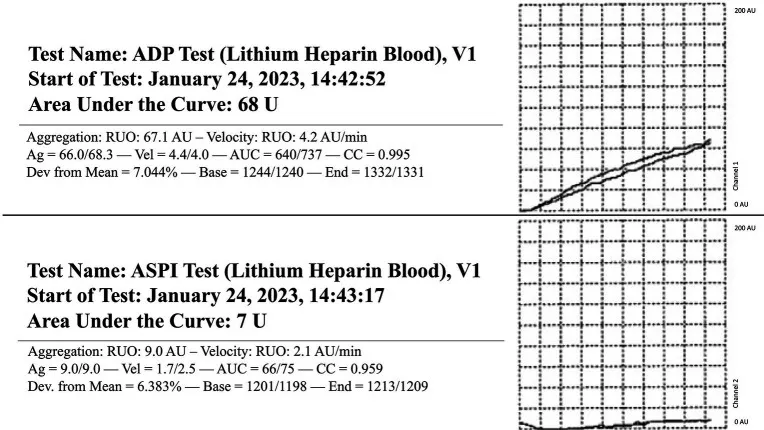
Whole blood impedance platelet aggregometry in a dog with persistent epistaxis. Two platelet agonists were evaluated: adenosine diphosphate (ADP) and arachidonic acid (ASPI). RI, Reference interval. ADP RI (175-294), ASPI RI (131-325).
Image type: chart (chart)